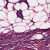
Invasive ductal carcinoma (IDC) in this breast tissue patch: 1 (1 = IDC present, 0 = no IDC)